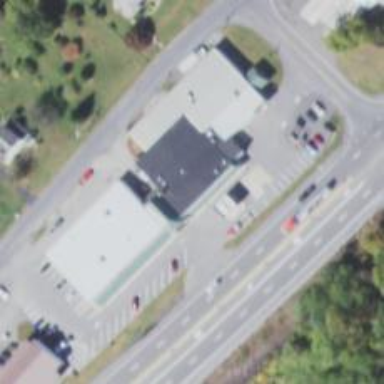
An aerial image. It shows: Post office.